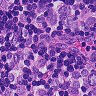
Metastatic tissue present: yes